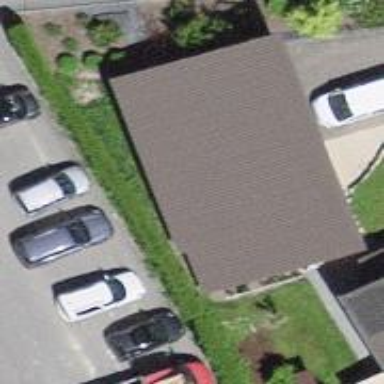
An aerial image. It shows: Garage building.